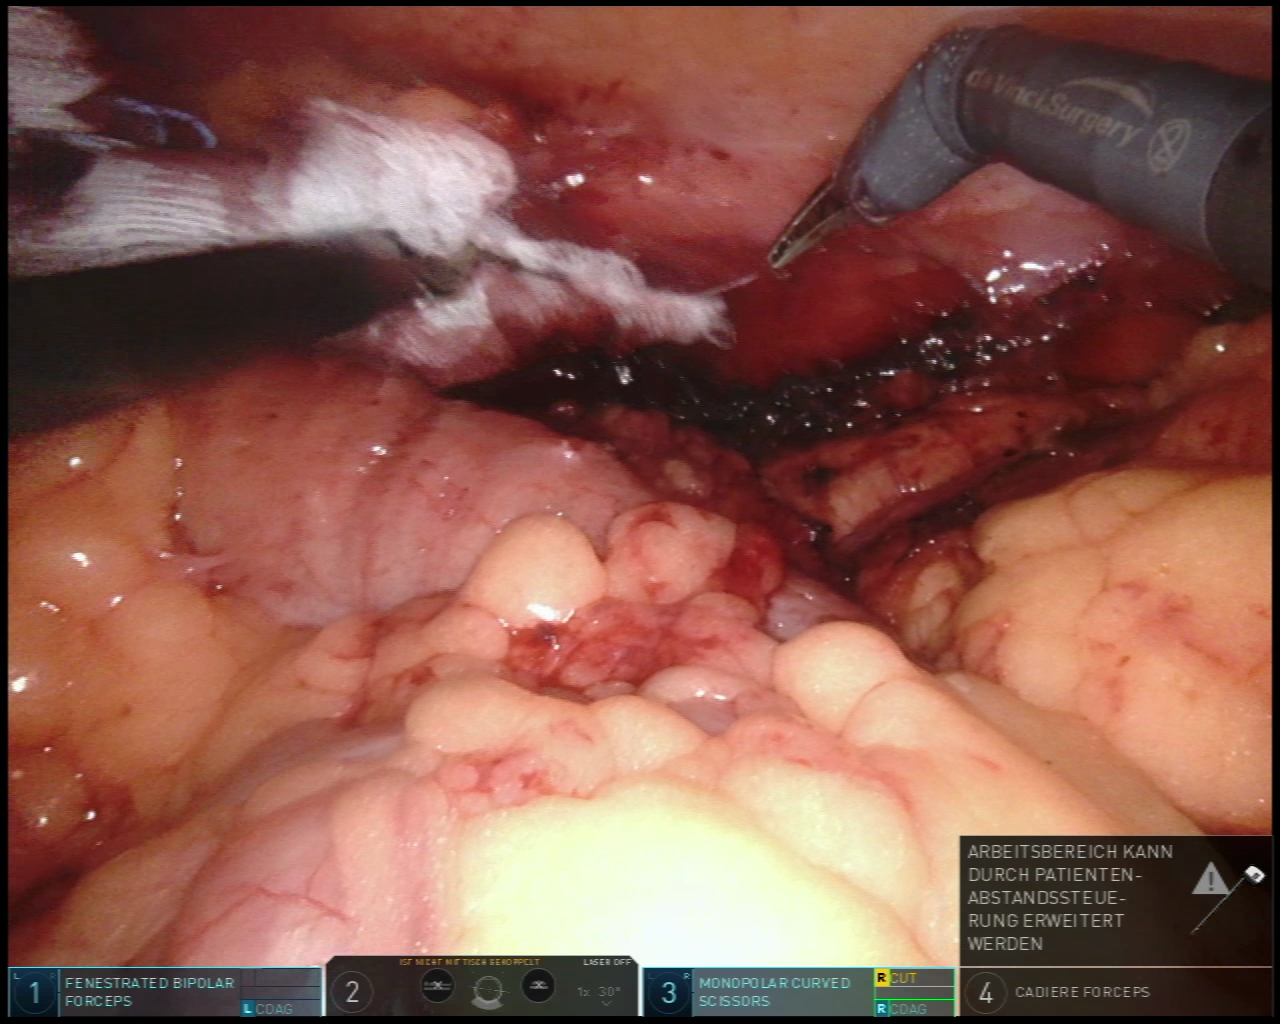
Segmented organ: abdominal_wall
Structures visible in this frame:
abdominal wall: yes
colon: yes
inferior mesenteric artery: no
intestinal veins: no
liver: no
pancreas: no
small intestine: no
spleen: no
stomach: no
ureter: no
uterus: no
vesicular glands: no